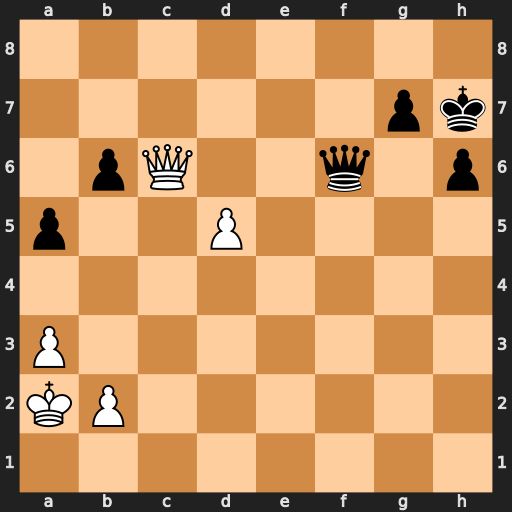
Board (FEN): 8/6pk/1pQ2q1p/p2P4/8/P7/KP6/8
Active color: w
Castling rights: -
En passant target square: -
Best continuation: Qxf6 gxf6 d6 Kg6 d7